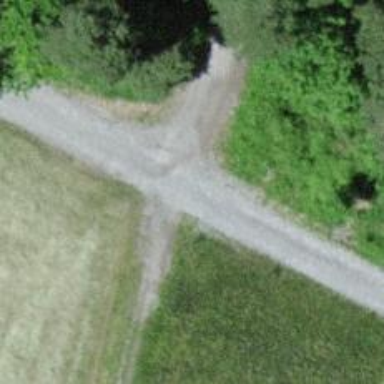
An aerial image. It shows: Gravel track with grade2 quality.